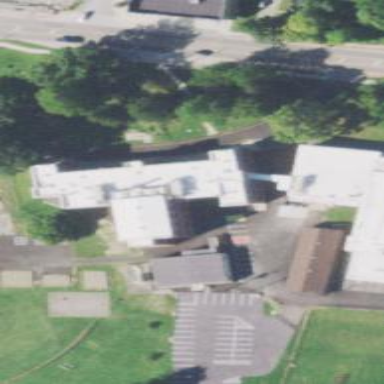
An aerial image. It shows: School building.